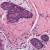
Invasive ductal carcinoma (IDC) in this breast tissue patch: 0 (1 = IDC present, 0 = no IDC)